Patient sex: F
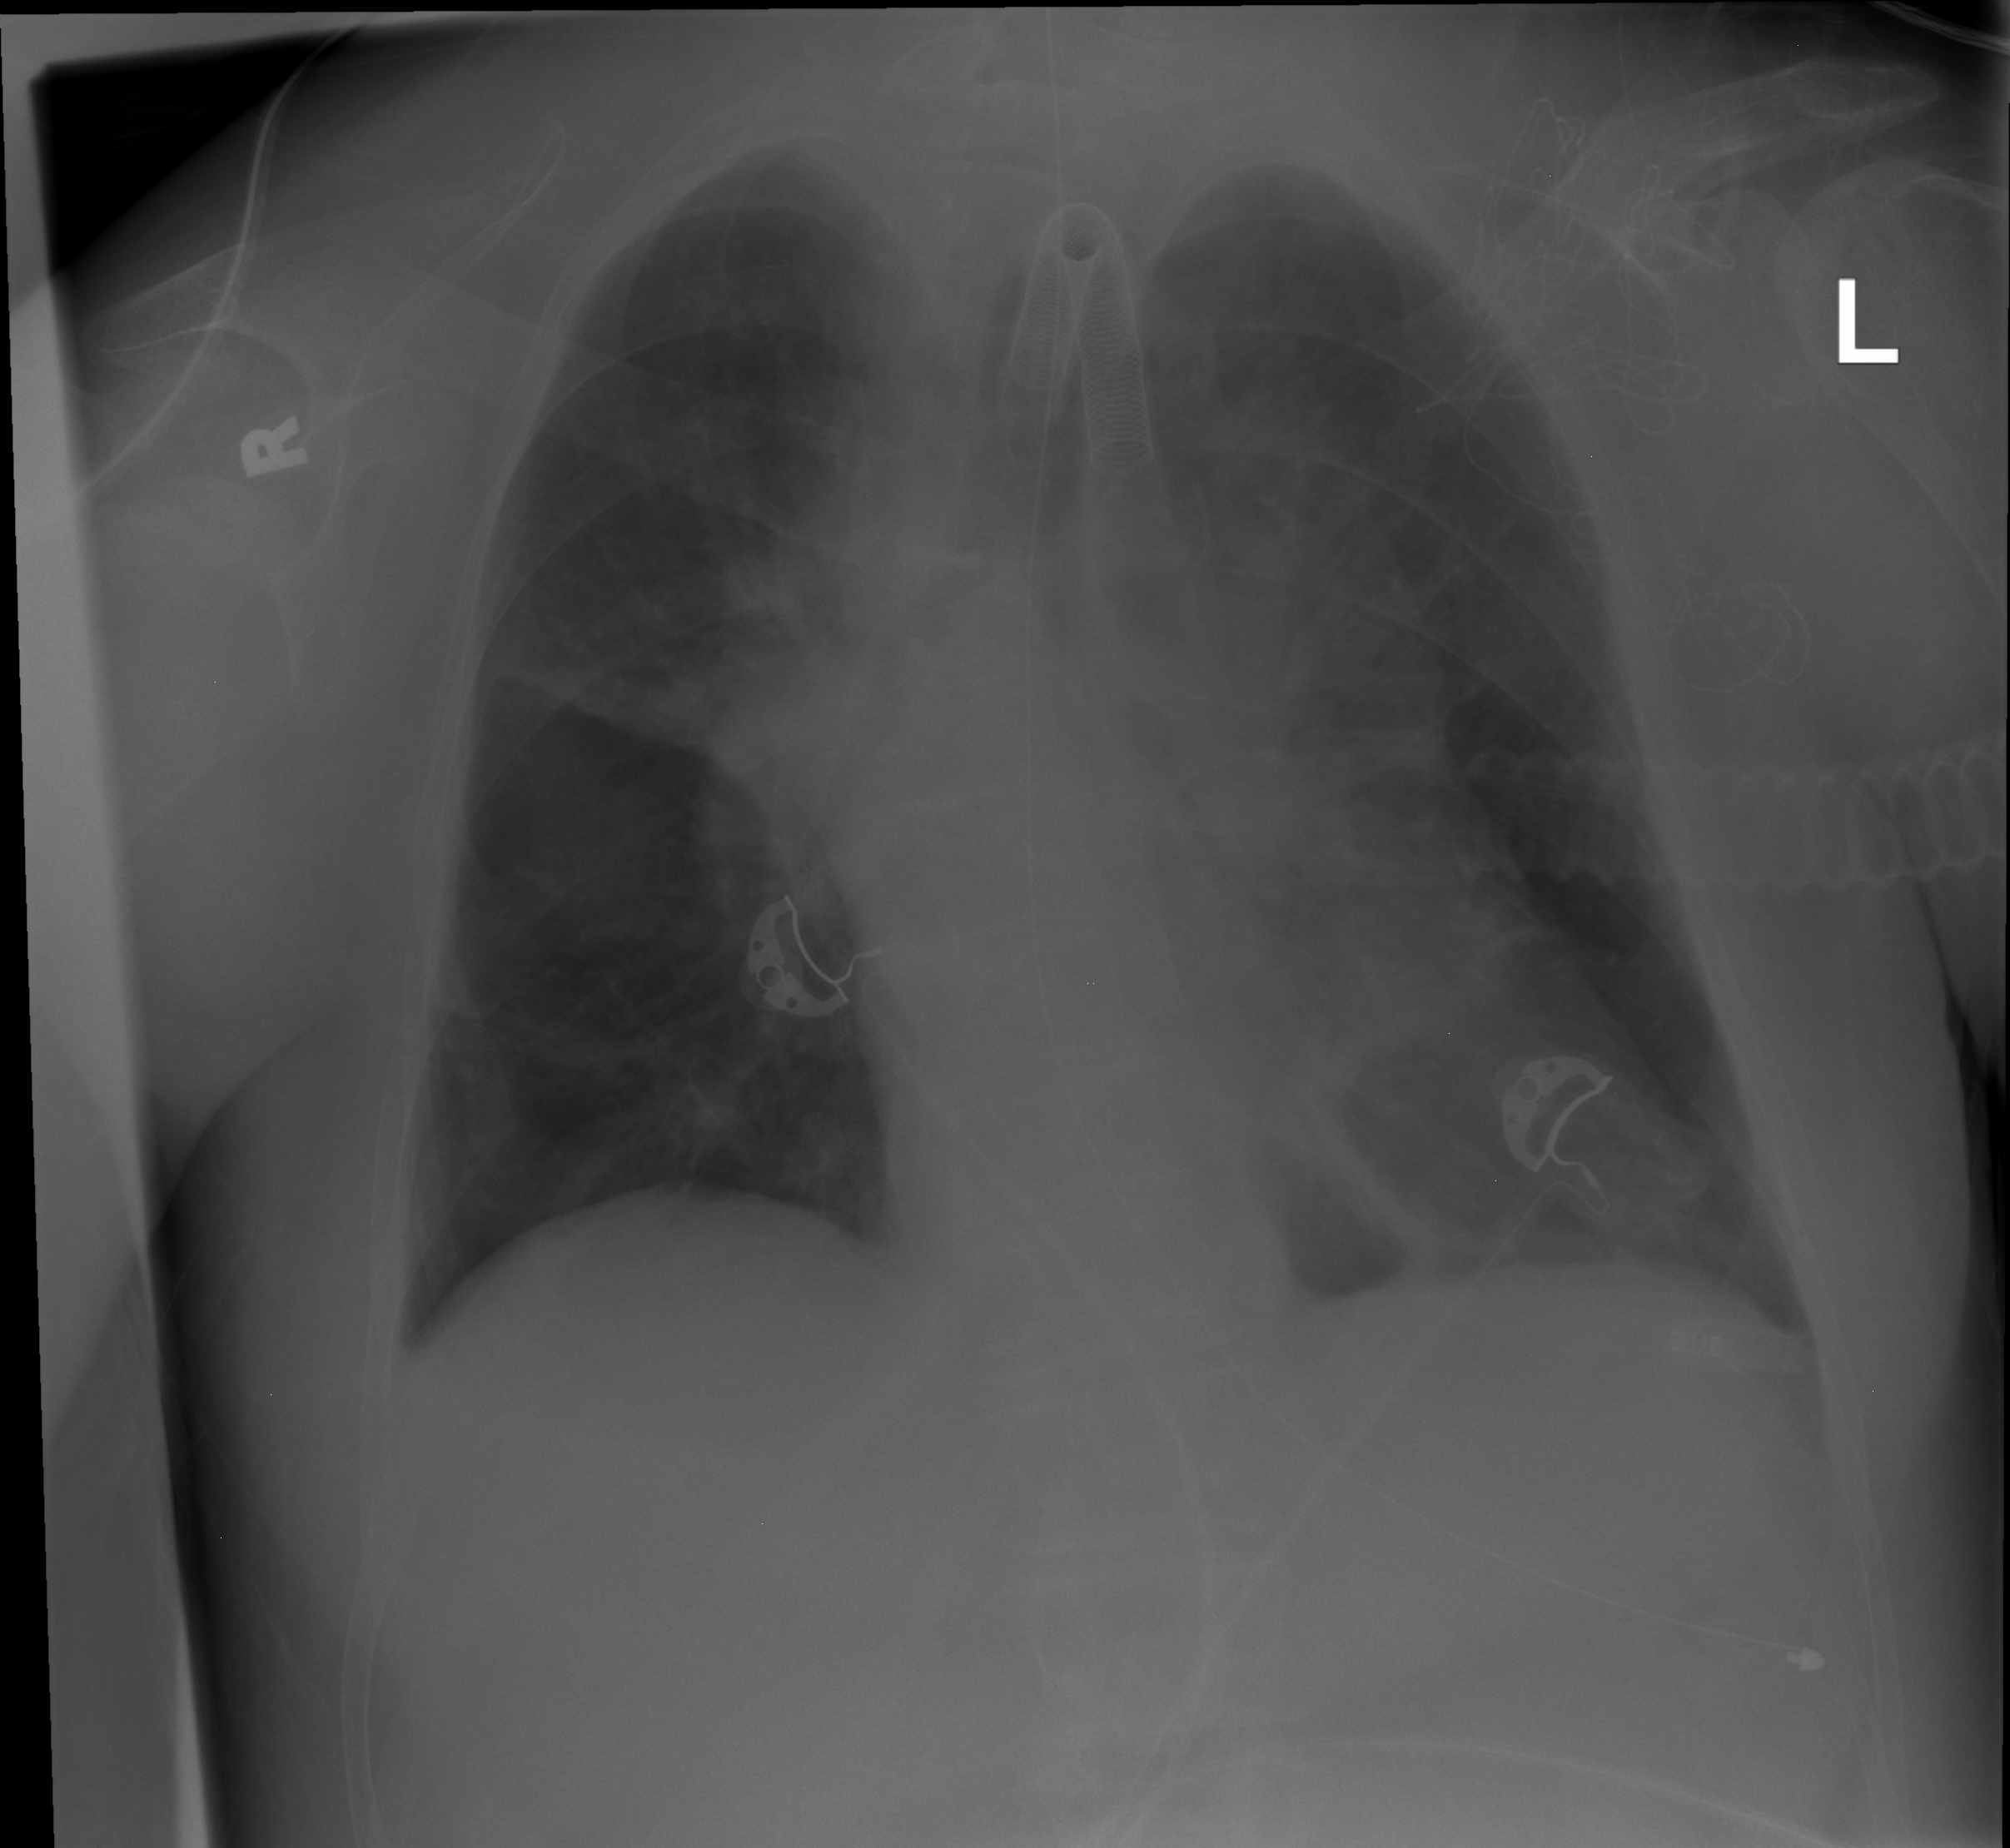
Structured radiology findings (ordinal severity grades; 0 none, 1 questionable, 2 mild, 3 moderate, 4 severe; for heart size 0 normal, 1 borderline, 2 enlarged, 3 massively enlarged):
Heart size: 0
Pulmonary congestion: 0
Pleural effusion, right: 0
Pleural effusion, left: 0
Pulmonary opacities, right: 2
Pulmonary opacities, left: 1
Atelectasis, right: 0
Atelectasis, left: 2